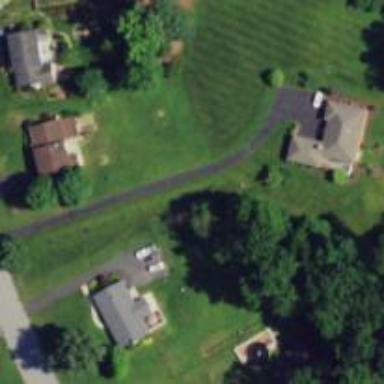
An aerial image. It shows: Driveway leading to service road.